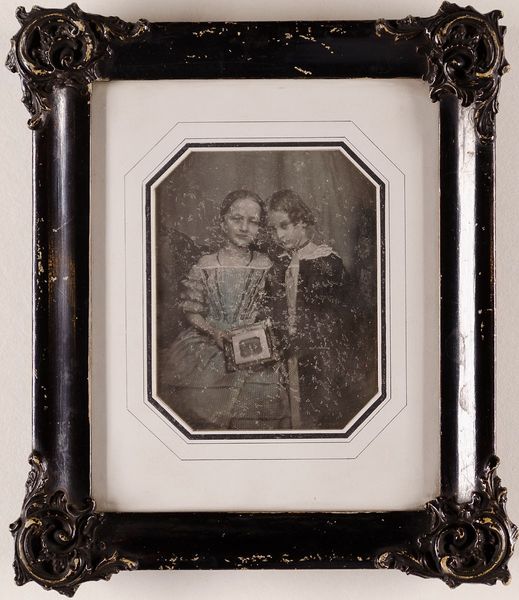
Titel: Wilhelmine Therese Geffken (geb. 1834) und Pauline Louise Geffken (geb. 1835), Januar 1844
Künstler: Carl Ferdinand Stelzner
Standort: Hamburg
Institution: Museum für Kunst und Gewerbe Hamburg
Schlagwörter: portrait, figur, geschwister, foto, fotografie, photographie, doppelbildnis, doppelportrait, photo, gerahmt, fotographie, lichtbild, daguerreotypie, bildwerke, angewandte und bildende kunst, hessische systematik, porträt, mädchen, porträtfotografie, porträtphotographie, hüftbild, doppelporträt